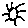
Label: sun